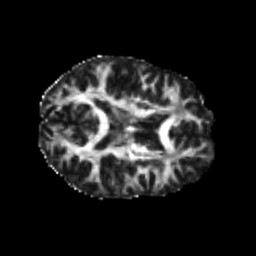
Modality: FA
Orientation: axial
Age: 24
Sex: female
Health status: healthy
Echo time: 0.074 s